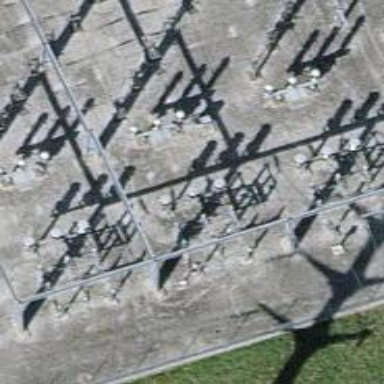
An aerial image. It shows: Three cables of power line.